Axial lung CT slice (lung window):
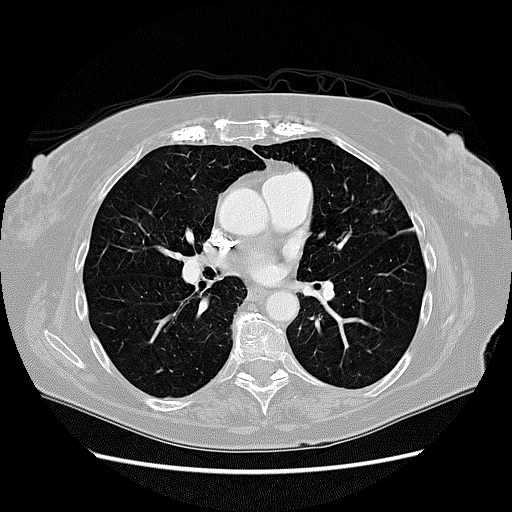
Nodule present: yes
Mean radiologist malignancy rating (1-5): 3